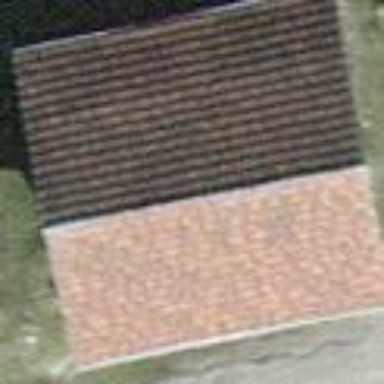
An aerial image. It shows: Shed building.